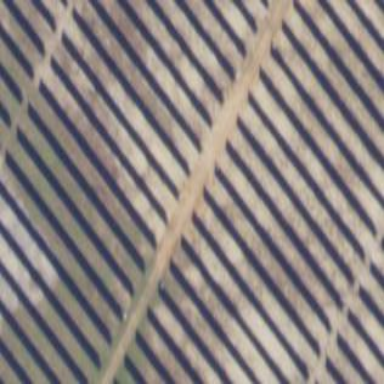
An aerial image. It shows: Solar photovoltaic panel generator.